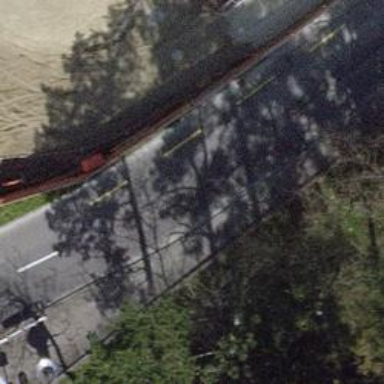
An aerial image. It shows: Residential road with asphalt surface. There is left sidewalk and dedicated cycle lanes on both sides.